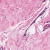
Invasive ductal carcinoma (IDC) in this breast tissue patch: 0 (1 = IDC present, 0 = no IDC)